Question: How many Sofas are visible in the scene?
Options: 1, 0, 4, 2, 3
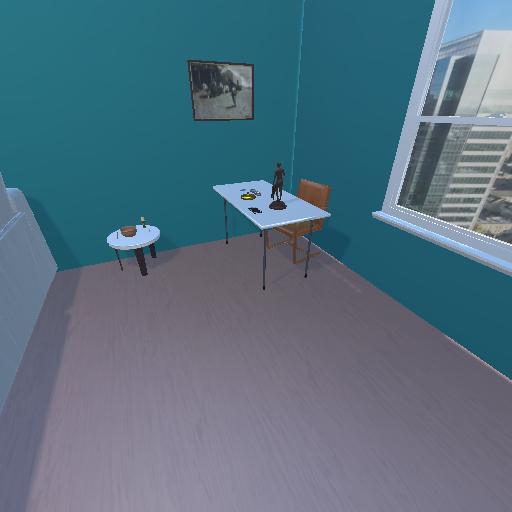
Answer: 1